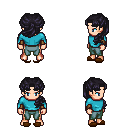
a pixel art fantasy rpg character, male body template, human, light skin, teal long-sleeve shirt, teal pants, raven princess hairstyle, cloth bracers, brown slippers, four views (front, back, left, right), 2x2 character sprite sheet, small pixel art, hard edges, no anti-aliasing